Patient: sex M, age 64
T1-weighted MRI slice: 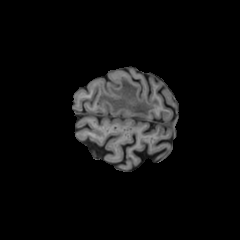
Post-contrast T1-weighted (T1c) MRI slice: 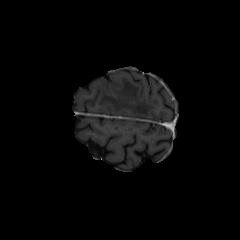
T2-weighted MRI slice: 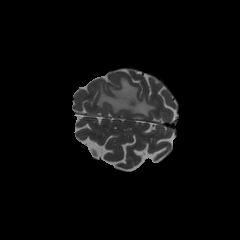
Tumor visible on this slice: yes
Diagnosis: Glioblastoma, IDH-wildtype
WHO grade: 4